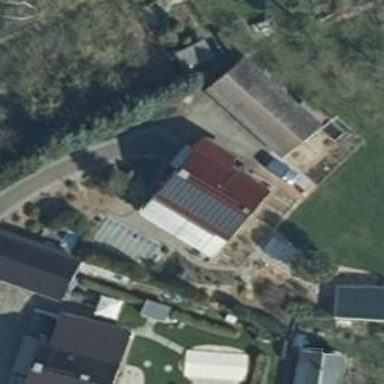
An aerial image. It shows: Detached building with gabled roof made of red roof tiles. The roof is oriented along the building's structure.